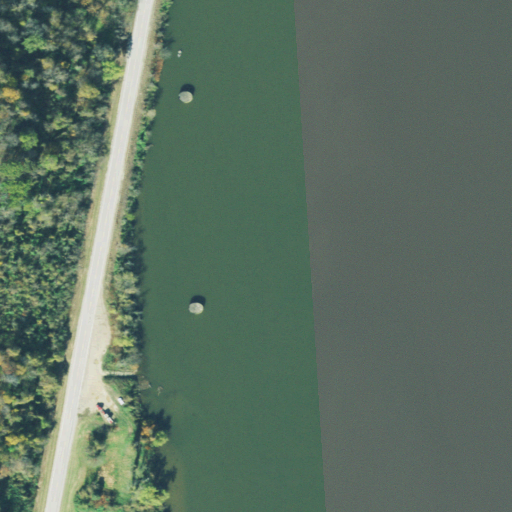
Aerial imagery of bar in Ohio named Hooks Bar containing open water, mixed forest, open development, deciduous forest, low intensity development, shrub, medium intensity development, and grassland